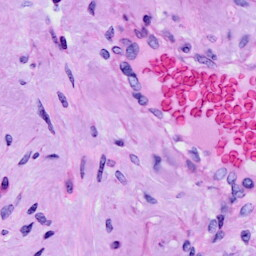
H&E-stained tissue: Cervix